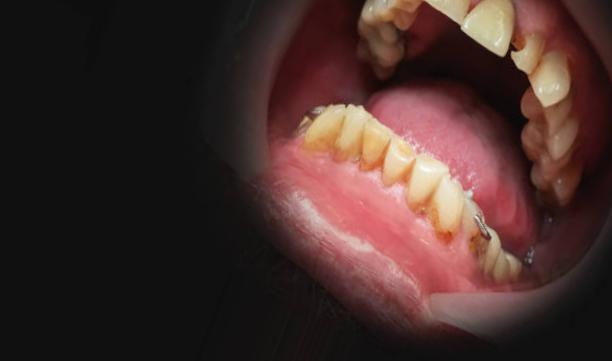
Condition: Caries